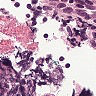
Metastatic tissue present: no